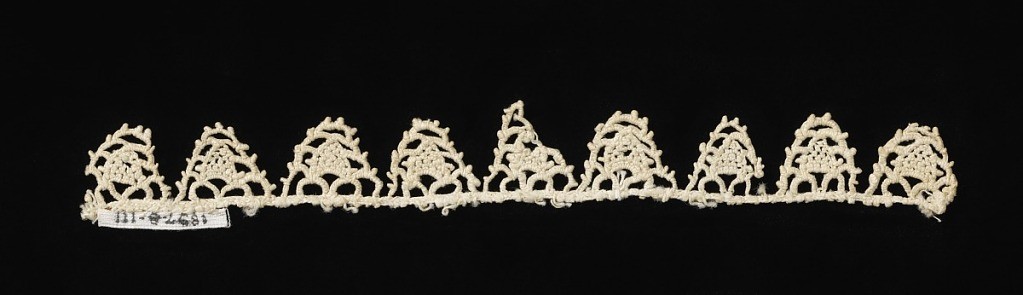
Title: Fragment
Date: early 17th century
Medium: linen Technique: needle lace
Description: Border fragment of tiny rounded points.